Field crop: maize
Growth stage: 1
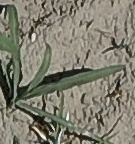
Species: sorghum